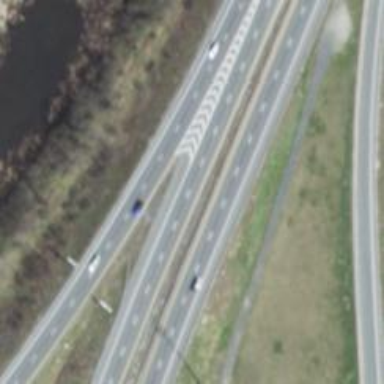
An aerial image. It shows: Motorway.